Interaction volume radius: 5 \u00c5
Interaction volume height: 20 \u00c5
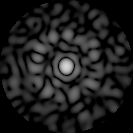
Disorder parameter: 0.7626